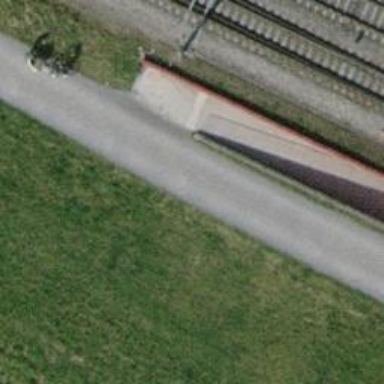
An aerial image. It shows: Track with fine gravel surface of grade2.